Interaction volume radius: 5 \u00c5
Interaction volume height: 10 \u00c5
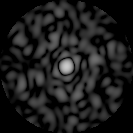
Disorder parameter: 0.8566